【题型】解答题　【知识点】解析几何　【难度】medium
已知抛物线 $\Gamma: y^2 = 4x$ 的焦点为 $F$，准线为 $l$。

(1) 若 $F$ 为双曲线 $C: \dfrac{x^2}{a^2} - 2y^2 = 1 (a > 0)$ 的一个焦点，求双曲线 $C$ 的方程；

(2) 设 $l$ 与 $x$ 轴的交点为 $E$，点 $P$ 在第一象限，且在 $\Gamma$ 上，若 $\dfrac{|PF|}{|PE|} = \dfrac{\sqrt{2}}{2}$，求直线 $EP$ 的方程；

(3) 经过点 $F$ 且斜率为 $k (k \neq 0)$ 的直线 $l'$ 与 $\Gamma$ 相交于 $A$、$B$ 两点，$O$ 为坐标原点，直线 $OA$、$OB$ 分别与 $l$ 相交于点 $M$、$N$。试探究：以线段 $MN$ 为直径的圆 $C$ 是否过定点，若是，求出定点的坐标；若不是，说明理由。
【解答】
【详解】（1）抛物线 $\Gamma: y^2 = 4x$ 的焦点为 $F(1,0)$，准线为 $l: x = -1$，

双曲线 $C$ 的方程为双曲线 $\dfrac{x^2}{a^2} - 2y^2 = 1$，即 $\dfrac{x^2}{a^2} - \dfrac{y^2}{\frac{1}{2}} = 1$，则 $b = \dfrac{\sqrt{2}}{2}$，$c = \sqrt{a^2 + \frac{1}{2}}$，

由题意可知：$c = \sqrt{a^2 + \frac{1}{2}} = 1$，则 $a = \dfrac{\sqrt{2}}{2}$，

故双曲线 $C$ 的方程 $2x^2 - 2y^2 = 1$；

（2）由（1）可知：$E(-1,0)$，

过点 $P$ 作直线 $l$ 的垂线，垂足为 $M$，则 $|PF| = |PM|$，

$\because \sin \angle MEP = \dfrac{|PM|}{|PE|} = \dfrac{|PF|}{|PE|} = \dfrac{\sqrt{2}}{2}$，且 $\angle MEP \in \left(0, \dfrac{\pi}{2}\right)$，

$\therefore \angle MEP = \dfrac{\pi}{4}$，

故直线 $EP$ 的倾斜角 $\alpha = \dfrac{\pi}{4}$，斜率 $k = \tan \alpha = 1$，

$\therefore$ 直线 $EP$ 的方程为 $y = x + 1$，即 $x - y + 1 = 0$；

（3）设直线 $l': y = k(x - 1)$，$A(x_1,y_1)$，$B(x_2,y_2)$，

联立方程 $\begin{cases} y = k(x - 1) \\ y^2 = 4x \end{cases}$，消去 $y$ 可得：$k^2x^2 - 2(k^2 + 2)x + k^2 = 0$，

则可得：$x_1 + x_2 = \dfrac{2(k^2 + 2)}{k^2}$，$x_1x_2 = \dfrac{k^2}{k^2} = 1$，

$\because$ 直线 $OA: y = \dfrac{y_1}{x_1}x$，当 $x = -1$ 时，$y = -\dfrac{y_1}{x_1}$，

$\therefore M\left(-1, -\dfrac{y_1}{x_1}\right)$，

同理可得：$N\left(-1, -\dfrac{y_2}{x_2}\right)$，

$\because \dfrac{\left(-\dfrac{y_1}{x_1}\right) + \left(-\dfrac{y_2}{x_2}\right)}{2} = -\dfrac{\dfrac{k(x_1 - 1)}{x_1} + \dfrac{k(x_2 - 1)}{x_2}}{2} = -\dfrac{k\left[2x_1x_2 - (x_1 + x_2)\right]}{2x_1x_2}$
$$= -\dfrac{k\left(2 - \dfrac{2(k^2 + 2)}{k^2}\right)}{2} = \dfrac{2}{k},$$

$|MN| = \left|\left(-\dfrac{y_1}{x_1}\right) - \left(-\dfrac{y_2}{x_2}\right)\right| = \left|\dfrac{k(x_1 - 1)}{x_1} - \dfrac{k(x_2 - 1)}{x_2}\right| = \left|\dfrac{k(x_1 - x_2)}{x_1x_2}\right| = \dfrac{|k|}{|x_1x_2|}\sqrt{(x_1 + x_2)^2 - 4x_1x_2}$
$$= |k|\sqrt{\left[\dfrac{2(k^2 + 2)}{k^2}\right]^2 - 4} = \dfrac{4\sqrt{k^2 + 1}}{|k|},$$

则线段 $MN$ 为直径的圆 $C$ 的圆心 $C\left(-1, \dfrac{2}{k}\right)$，半径 $r = \dfrac{1}{2}|MN| = \dfrac{2\sqrt{k^2 + 1}}{|k|}$，

故圆 $C$ 的方程为 $(x + 1)^2 + \left(y - \dfrac{2}{k}\right)^2 = \dfrac{4(k^2 + 1)}{k^2}$，

整理得 $(x^2 + y^2 + 2x - 3) - \dfrac{4}{k}y = 0$，

令 $y = 0$，则 $x^2 + 2x - 3 = 0$，解得 $x = 1$ 或 $x = -3$，

故以线段 $MN$ 为直径的圆 $C$ 过定点 $(1,0)$，$(-3,0)$。

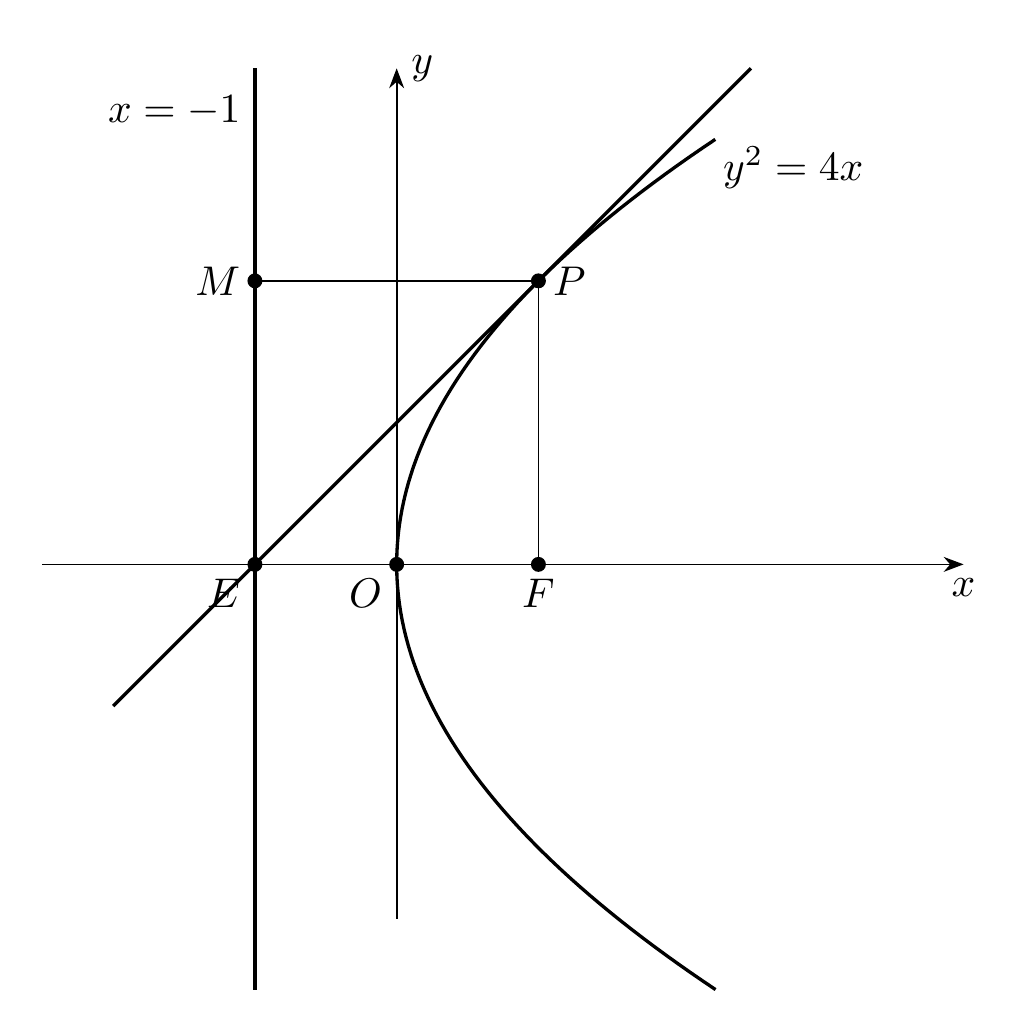
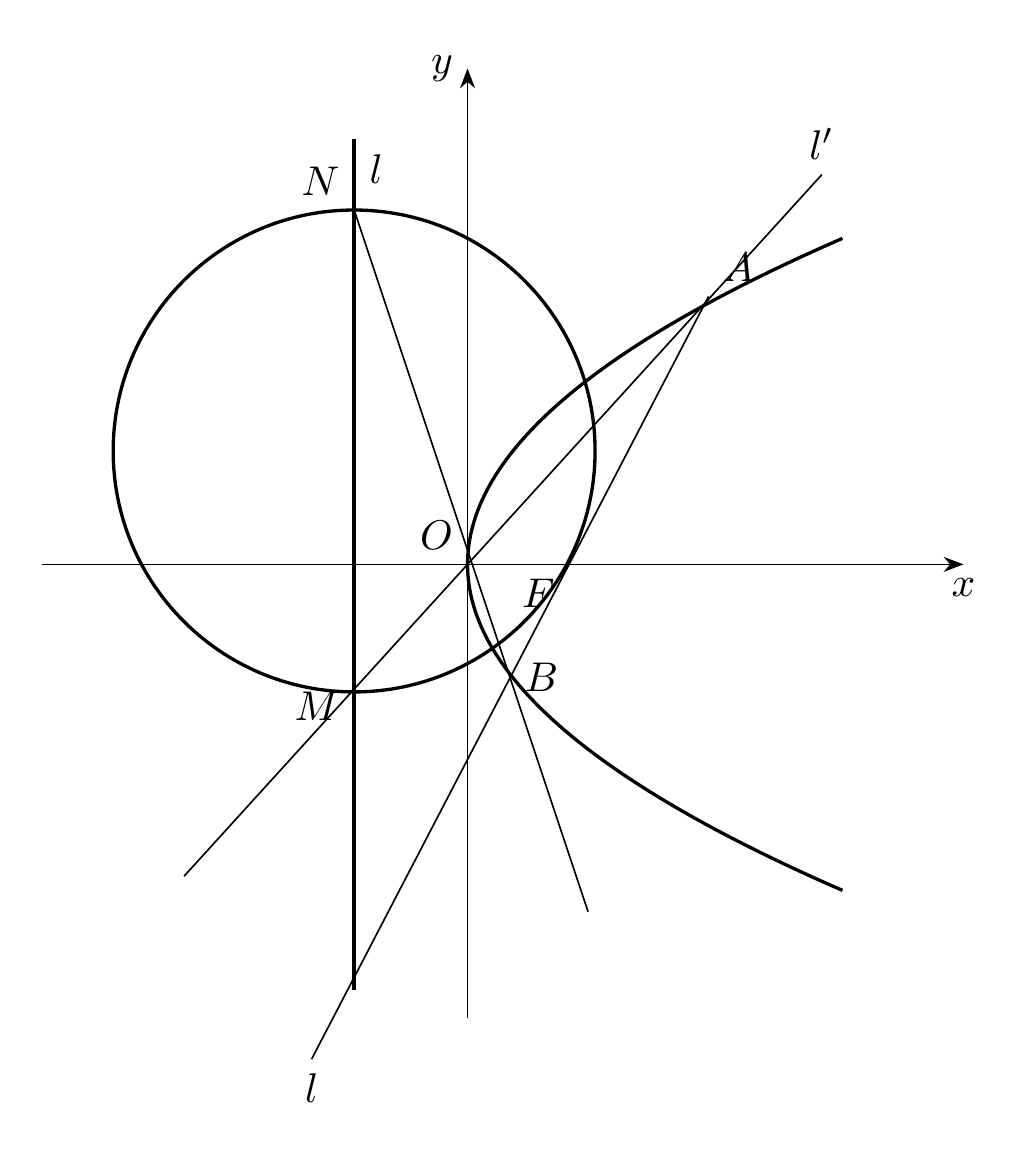